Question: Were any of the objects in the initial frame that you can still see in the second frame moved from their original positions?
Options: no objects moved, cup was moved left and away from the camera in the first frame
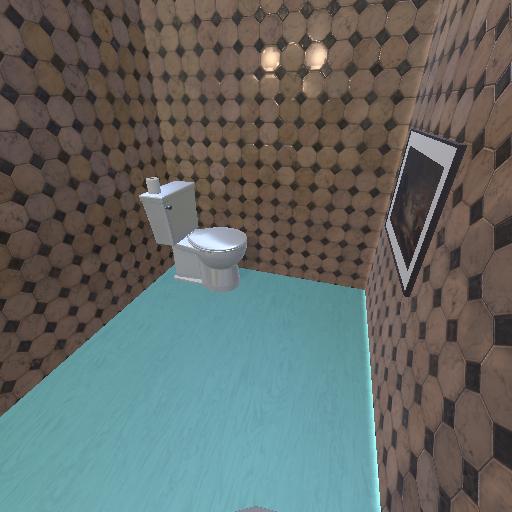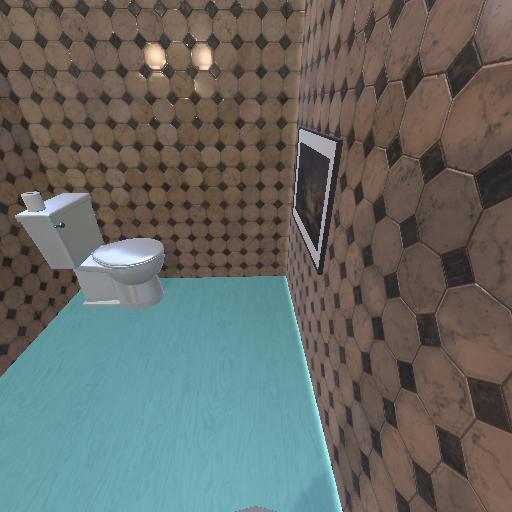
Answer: no objects moved